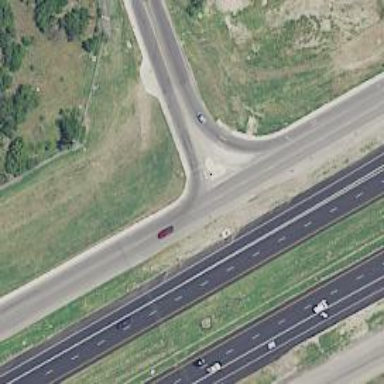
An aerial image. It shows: Secondary road with frontage road.